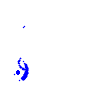
Particle: pion